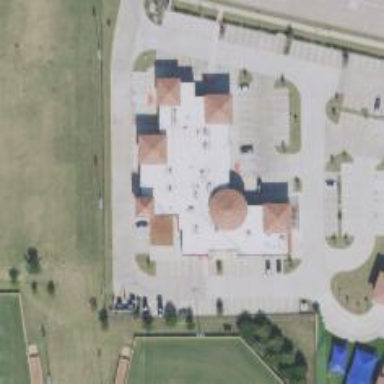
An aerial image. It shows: Fitness center located in leisure land.